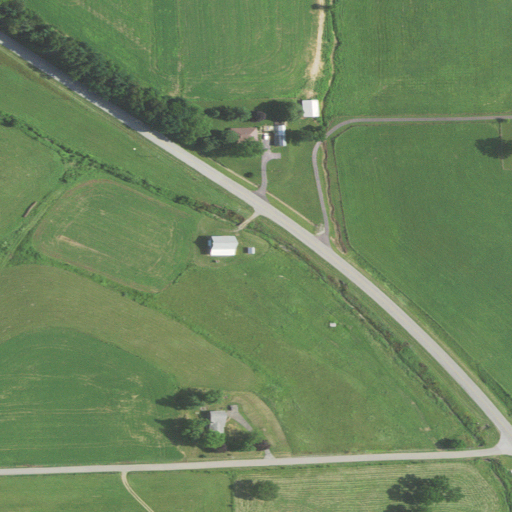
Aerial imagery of slope(s) in Indiana named The Grade containing pasture, open development, cultivated crops, low intensity development, mixed forest, and medium intensity development